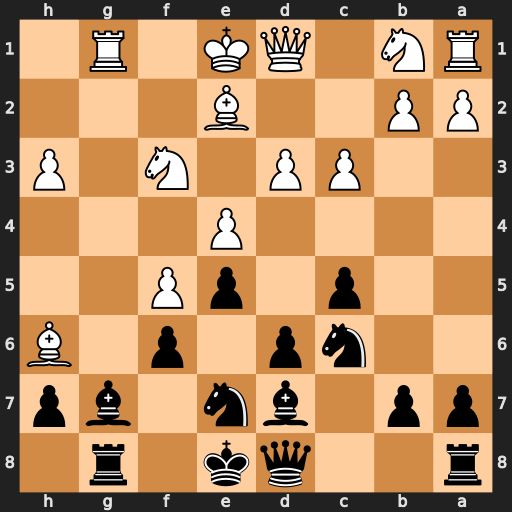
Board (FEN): r2qk1r1/pp1bn1bp/2np1p1B/2p1pP2/4P3/2PP1N1P/PP2B3/RN1QK1R1
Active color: b
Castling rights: Qq
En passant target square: -
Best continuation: Bxh6 Rxg8+ Nxg8